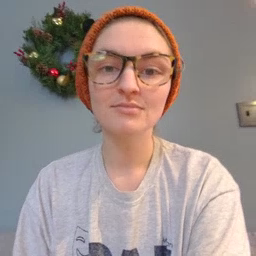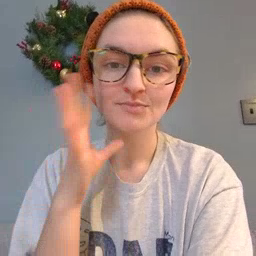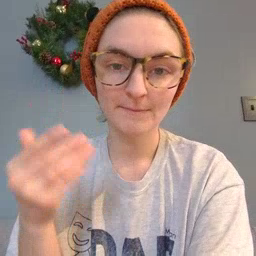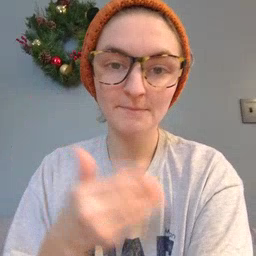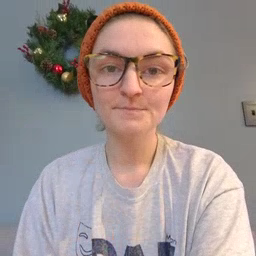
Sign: kitty